Interaction volume radius: 10 \u00c5
Interaction volume height: 10 \u00c5
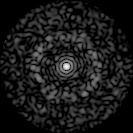
Disorder parameter: 0.8248